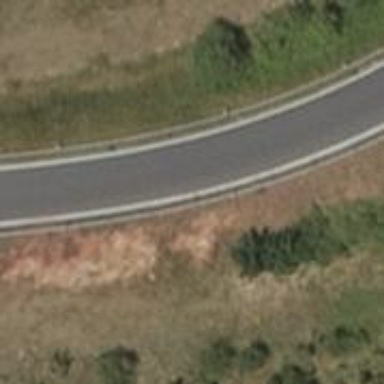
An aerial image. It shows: Asphalt trunk link road.